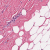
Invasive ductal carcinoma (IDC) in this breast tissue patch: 0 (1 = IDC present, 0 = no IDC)